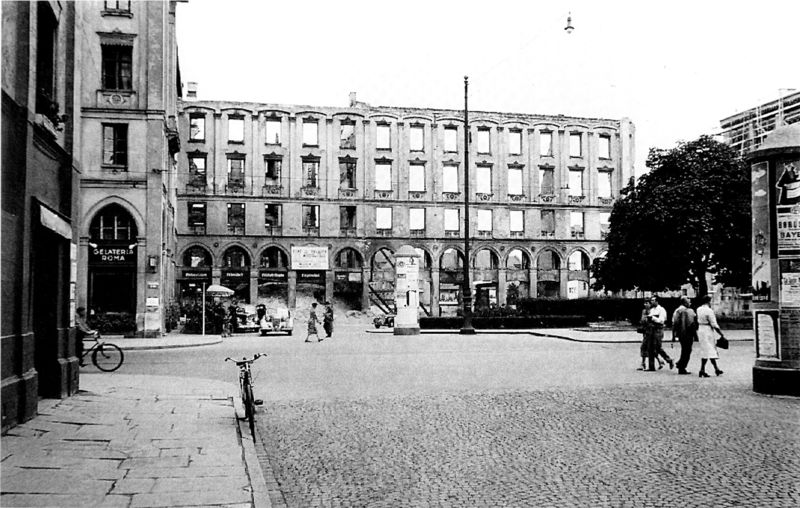
Titel: Ruinen der Bebauung an der Nordseite des Maximiliansformums, Thomas-Wimmer-/Karl-Scharnagl-Ring
Standort: München
Institution: Stadtarchiv, Fotosammlung
Schlagwörter: baum, himmel, weiß, frauen, menschen, stadt, grau, kleider, laterne, schwarz, strasse, säule, gebäude, häuser, fassade, passanten, pflaster, mast, fußgänger, platz, werbung, schutt, foto, fotografie, photographie, eckhaus, ruine, berlin, bürgersteig, gehsteig, gehweg, kopfsteinpflaster, pflastersteine, plakat, litfasssäule, ruinen, fahrrad, handtasche, spaziergänger, radfahrer, autos, plakate, straßenkreuzung, fahnenstange, durchsicht, bombardement, fahrräder, litfassäulen, nachkrieg, nachkriegszeit, litfassäule